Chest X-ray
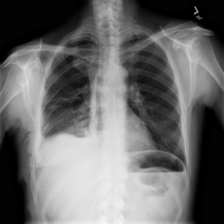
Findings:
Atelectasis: negative
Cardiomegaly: negative
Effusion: negative
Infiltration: negative
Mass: negative
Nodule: negative
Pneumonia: negative
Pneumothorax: positive
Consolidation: negative
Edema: negative
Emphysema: positive
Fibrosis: negative
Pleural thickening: negative
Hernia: negative